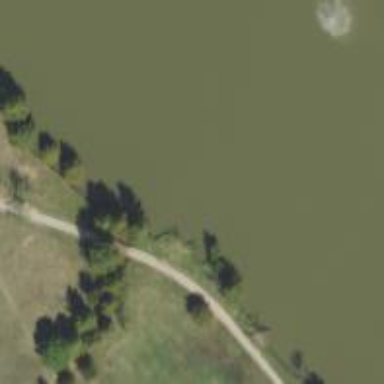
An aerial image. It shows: Path on bridge.